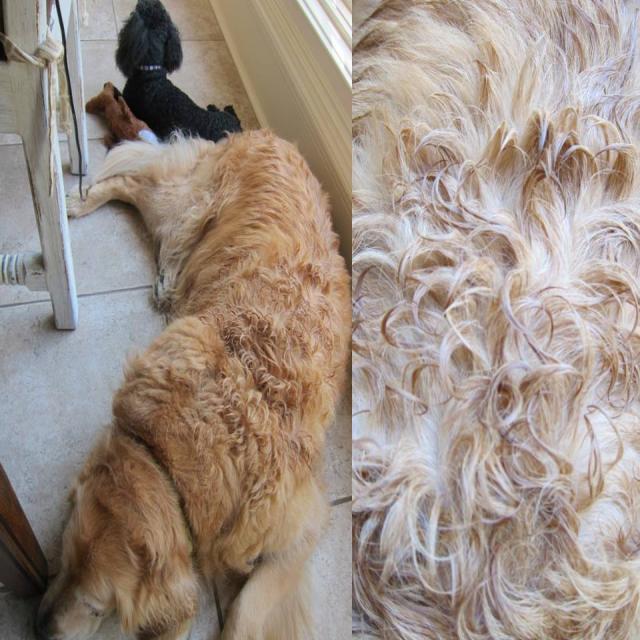
Healthy canine skin — no visible lesions, inflammation, or abnormalities. The skin and coat appear normal.